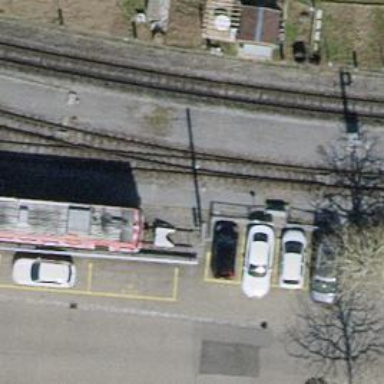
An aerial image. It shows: Railway buffer stop.